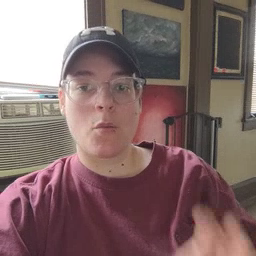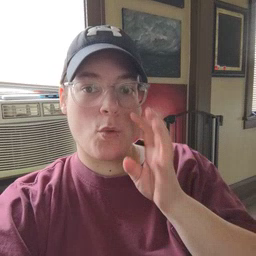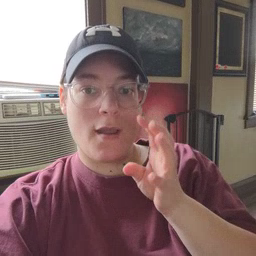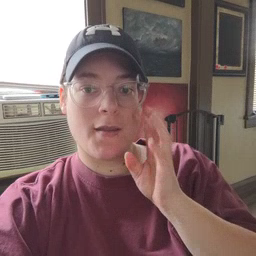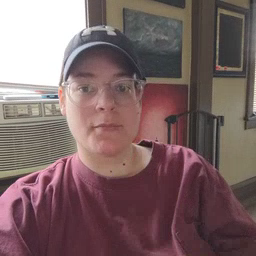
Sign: cry